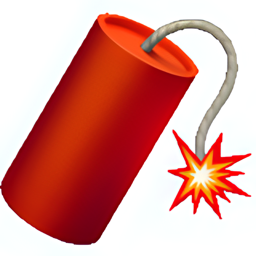
Name: firecracker
Emoji: 🧨
Group: Activities
Sub-group: event